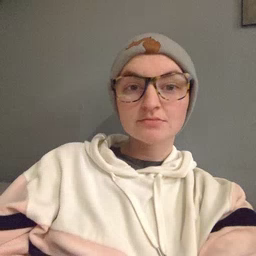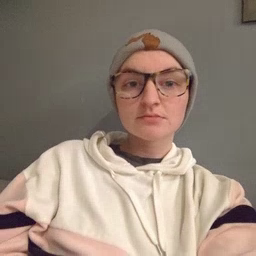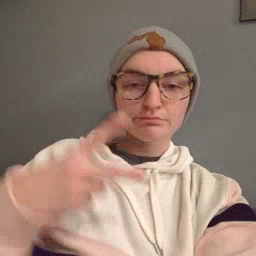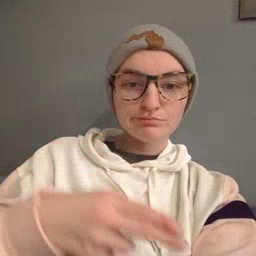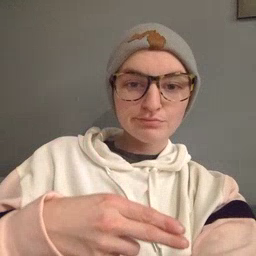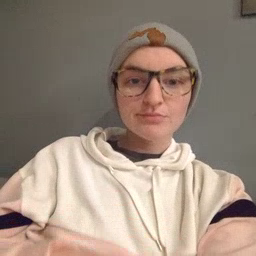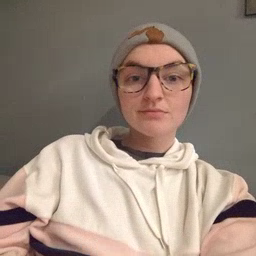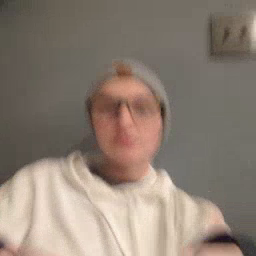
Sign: cut